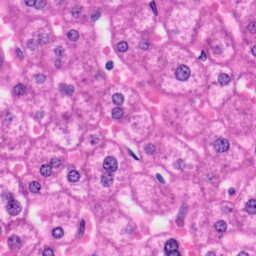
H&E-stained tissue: Liver